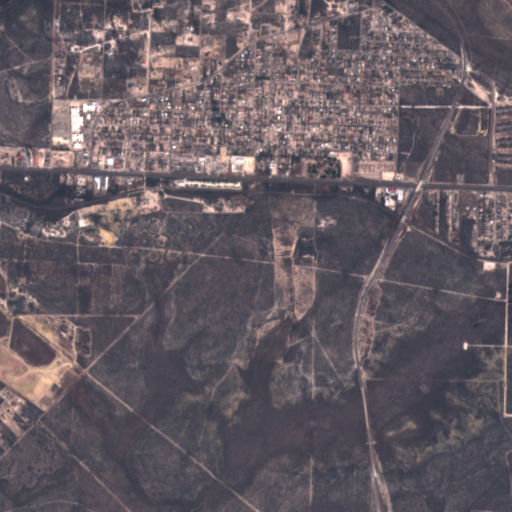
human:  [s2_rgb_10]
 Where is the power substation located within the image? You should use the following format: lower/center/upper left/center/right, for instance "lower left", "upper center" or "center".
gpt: The power substation is located in the upper left of the image.
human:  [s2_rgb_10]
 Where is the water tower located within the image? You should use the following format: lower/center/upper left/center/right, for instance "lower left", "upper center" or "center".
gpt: The water tower is located in the upper left of the image.
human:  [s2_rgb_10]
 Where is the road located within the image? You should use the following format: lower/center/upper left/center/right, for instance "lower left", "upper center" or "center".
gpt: There is no road in the image.